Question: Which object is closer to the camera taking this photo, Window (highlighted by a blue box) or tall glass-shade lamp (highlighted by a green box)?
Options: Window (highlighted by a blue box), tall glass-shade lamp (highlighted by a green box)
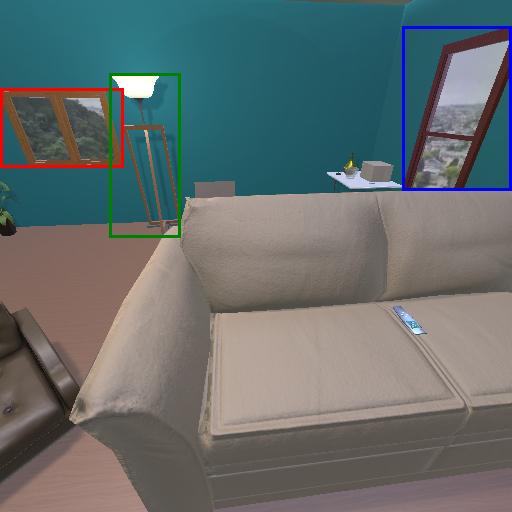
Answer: Window (highlighted by a blue box)